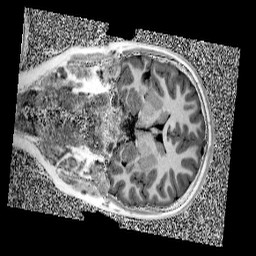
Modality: UNIT1
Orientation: coronal
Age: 11
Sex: female
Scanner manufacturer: siemens
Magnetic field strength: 3 T
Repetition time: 4 s
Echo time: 0.00299 s